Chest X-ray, AP view. Patient: 38 years old, sex M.
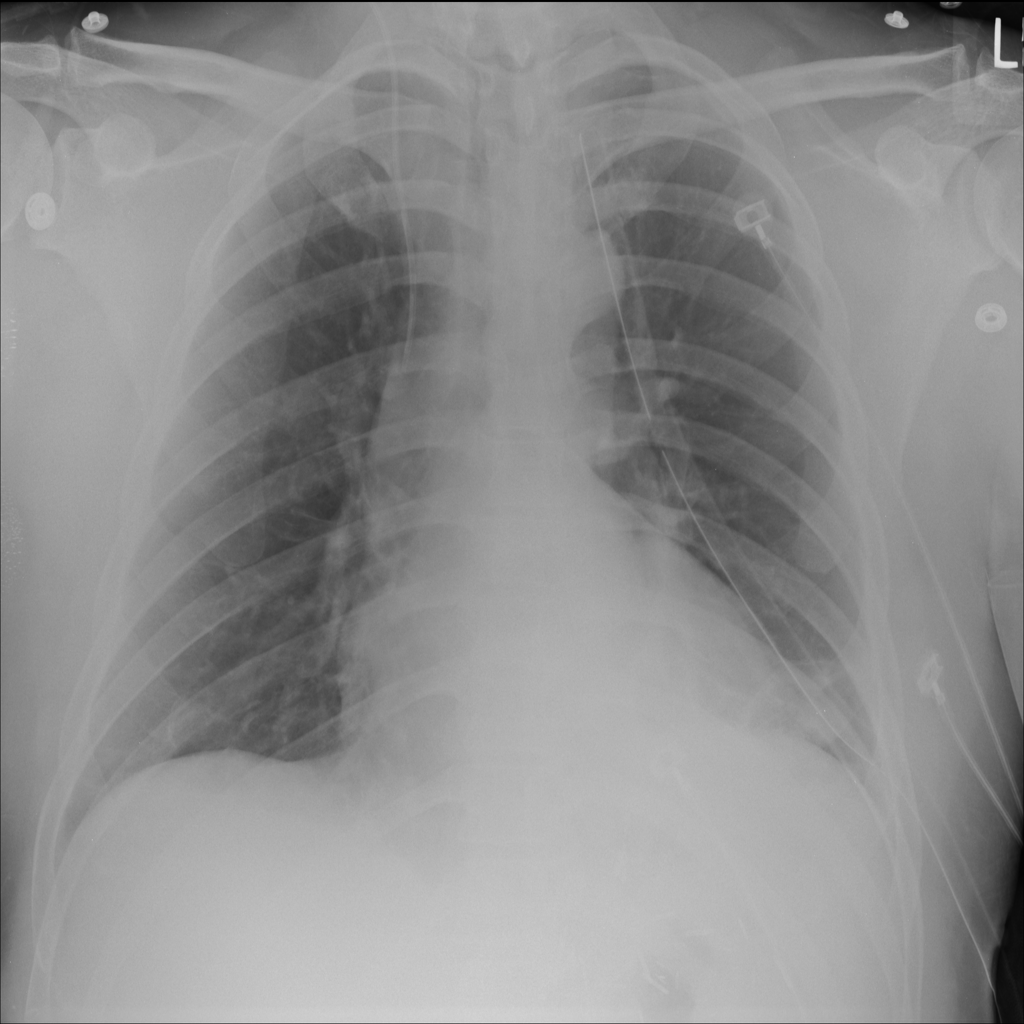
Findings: No Finding